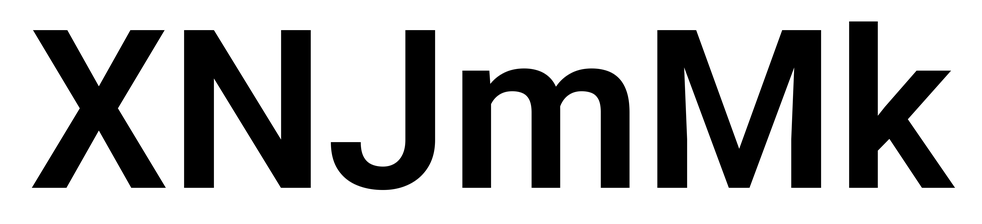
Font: Roboto_SemiBold